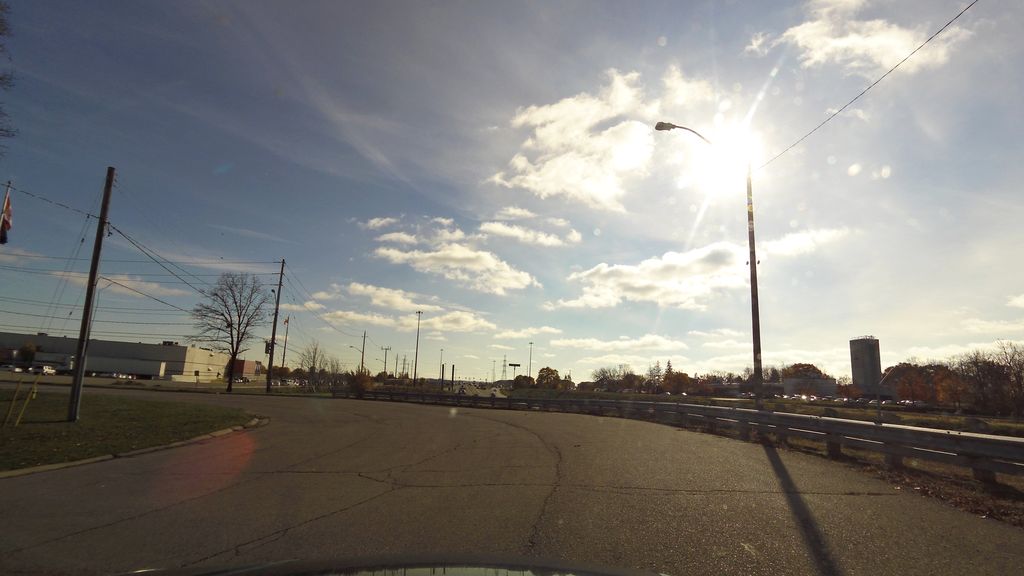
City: kitchener-waterloo